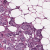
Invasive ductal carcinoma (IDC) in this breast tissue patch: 1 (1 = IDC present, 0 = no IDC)